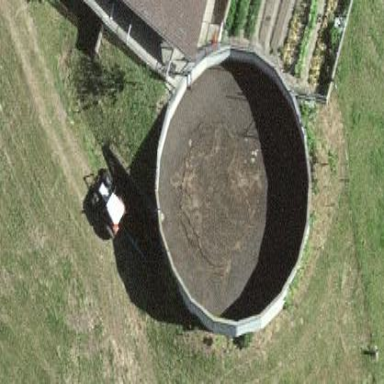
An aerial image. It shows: Building with storage tank.